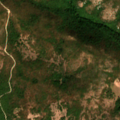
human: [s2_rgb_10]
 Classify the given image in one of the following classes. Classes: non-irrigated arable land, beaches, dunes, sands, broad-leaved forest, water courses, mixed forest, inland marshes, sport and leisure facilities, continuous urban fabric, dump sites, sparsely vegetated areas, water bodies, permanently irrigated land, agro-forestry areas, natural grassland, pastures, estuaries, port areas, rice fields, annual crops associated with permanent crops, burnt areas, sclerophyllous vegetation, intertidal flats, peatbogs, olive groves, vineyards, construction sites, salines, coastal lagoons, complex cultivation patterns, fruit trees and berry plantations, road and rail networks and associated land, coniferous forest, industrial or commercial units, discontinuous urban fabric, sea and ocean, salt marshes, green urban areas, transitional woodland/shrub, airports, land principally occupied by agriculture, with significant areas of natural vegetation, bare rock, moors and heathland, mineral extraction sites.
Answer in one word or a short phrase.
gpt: broad-leaved forest, transitional woodland/shrub